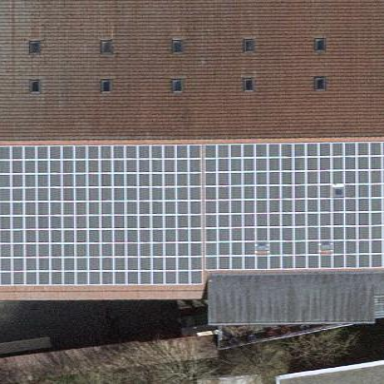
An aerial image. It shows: Solar photovoltaic panel generator.